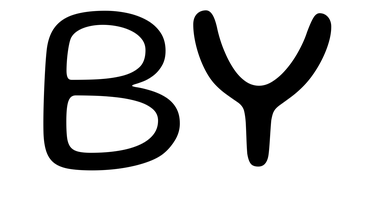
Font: Gluten_Light